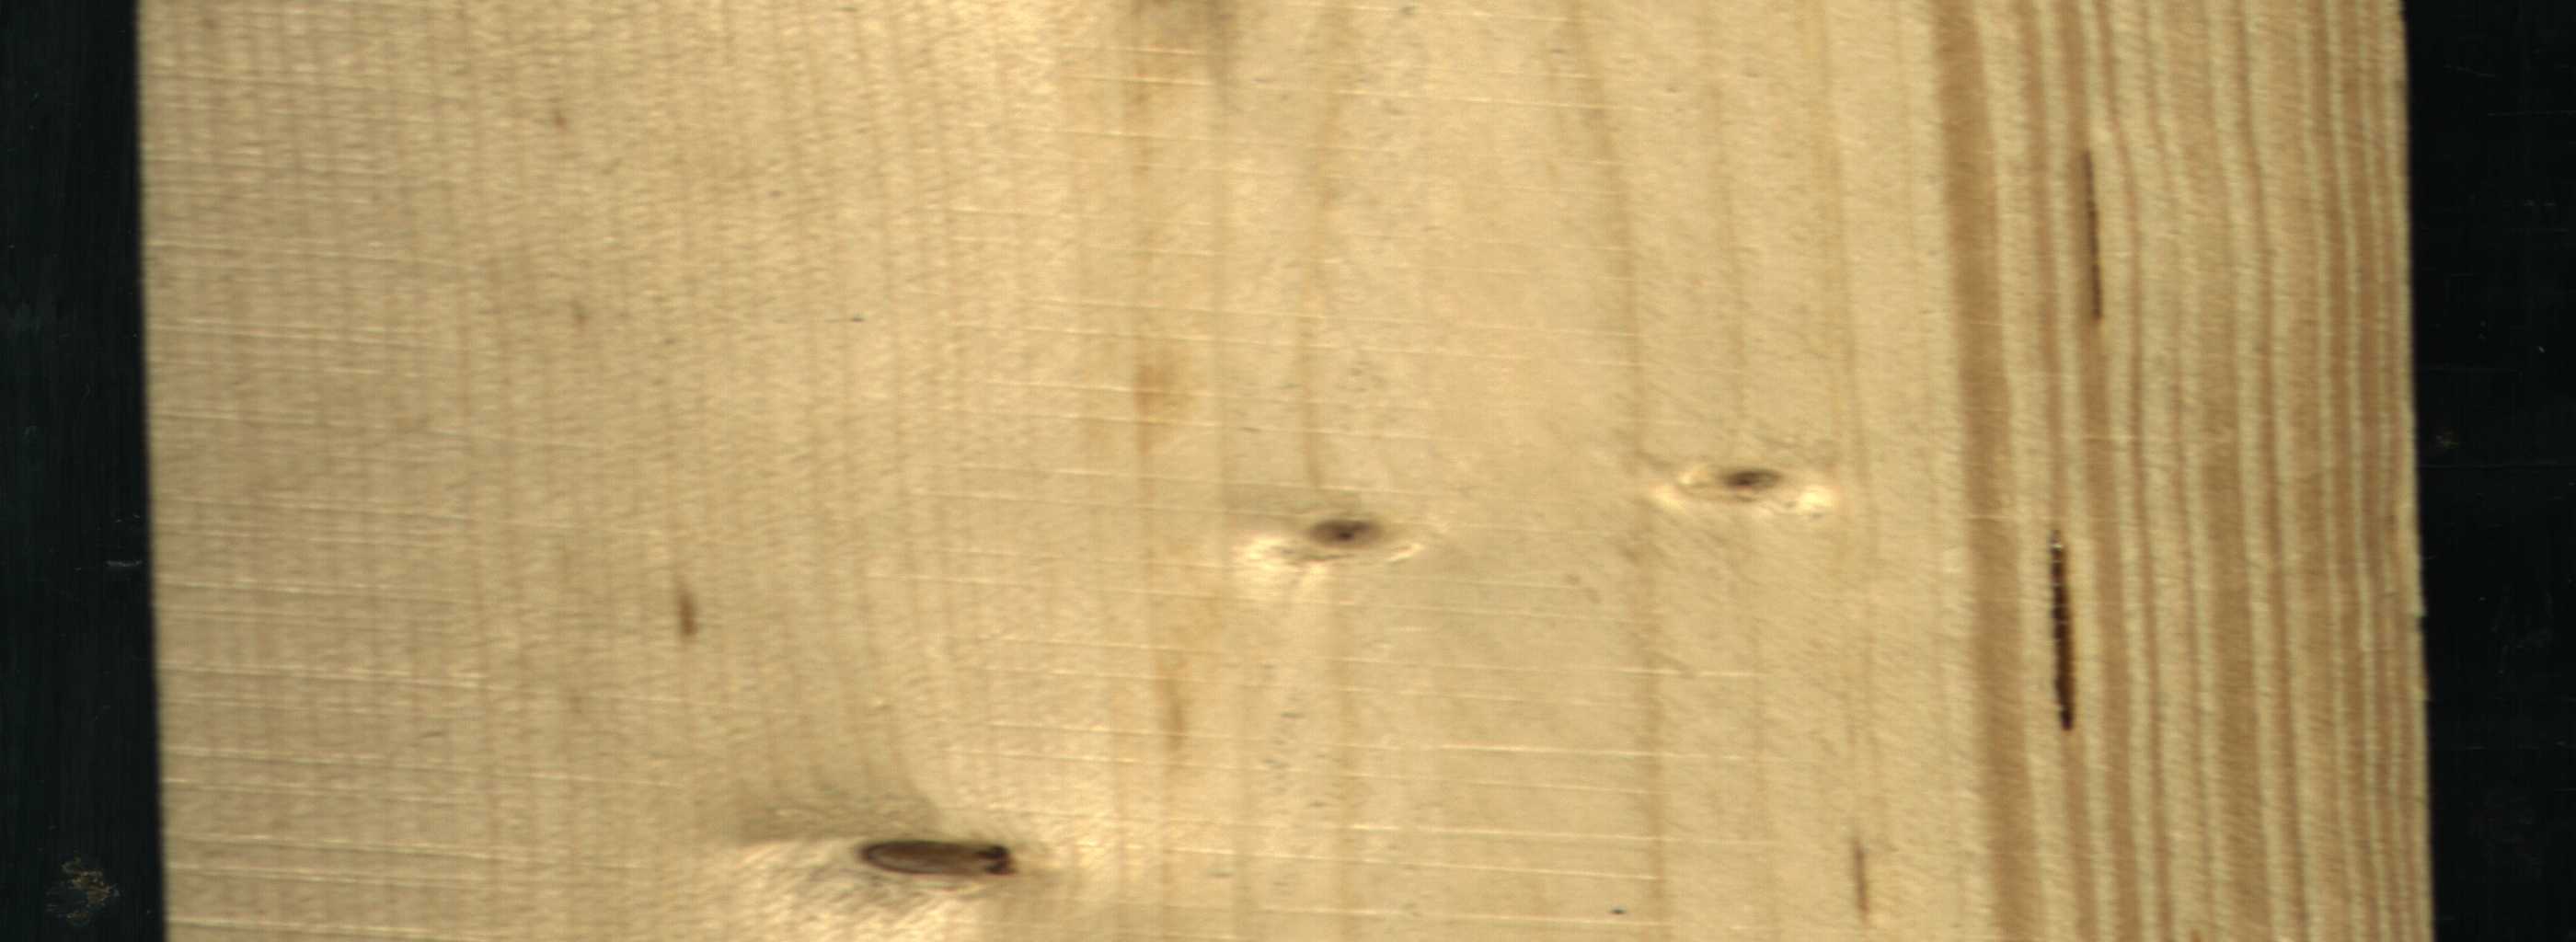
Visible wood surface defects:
resin
resin
Dead_Knot
Live_Knot
Live_Knot